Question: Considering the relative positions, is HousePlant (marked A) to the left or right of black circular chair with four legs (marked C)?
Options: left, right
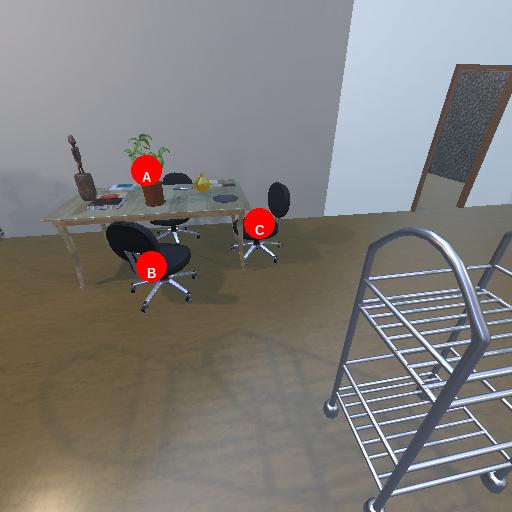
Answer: left